Question: My code is <URL> on bl.ocks.org:

Change the value of the select tag to limit the number of circles. If you don't play with it much it appears to work, but particular instances (for example select 10 for TE then select 247) crash every time. If you check the console, you'll see that the line in question is 'nodes = pack.nodes(data);'. I see two possibilites: either this is a bug with d3's pack layout, or my data is getting messed up. Can you tell if either of these is the case, and if so, what the particular problem is?
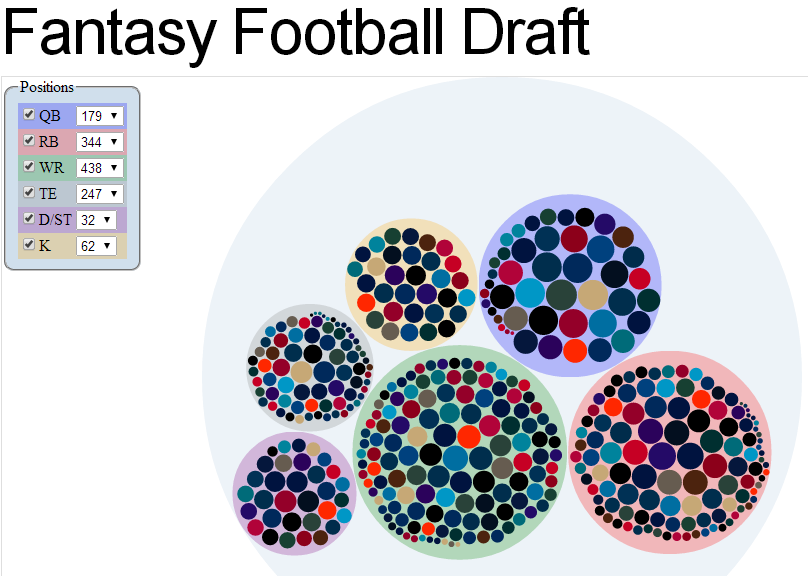
Answer: There's a bug in your code causing child nodes to be duplicated. Since children are duplicated, there's an infinite loop in the pack layout.
I discovered this by setting a breakpoint in the debugger and then pausing the code after letting it get stuck for a little bit. Sure enough, it was stuck in a for loop where the node's '_pack_next' node was itself, causing an infinite loop. And it was easy to see duplicates in the children; for example, 'e.filter(function(d) { return d.name === "Jermichael Finley"; })' returned two nodes, rather than one.